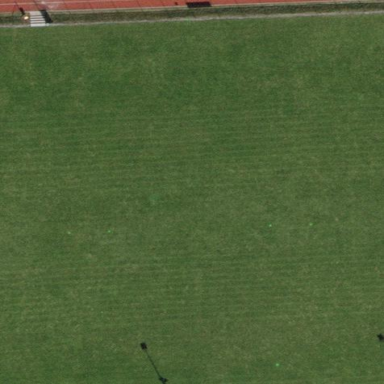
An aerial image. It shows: Soccer pitch for leisure land activities.